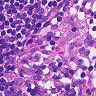
Metastatic tissue present: no